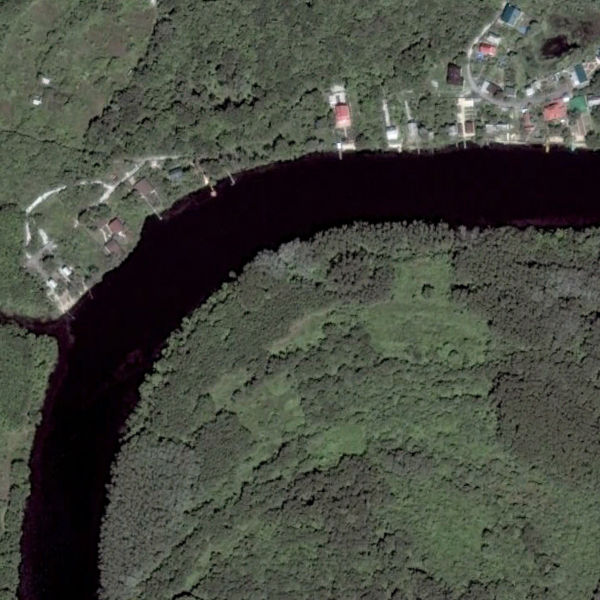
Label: River